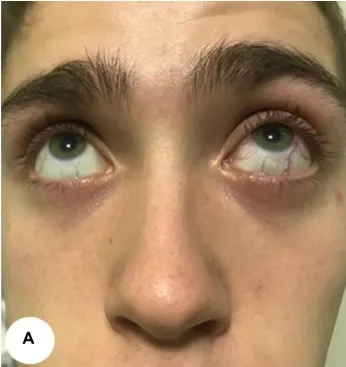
Postoperative images, Case 1. (A) Anterior view.
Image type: medical_photograph (other_medical_photograph)